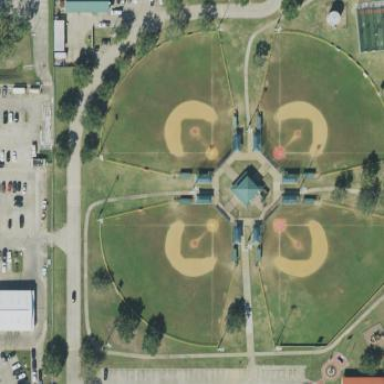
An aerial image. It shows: Baseball pitch for leisure and sports activities.